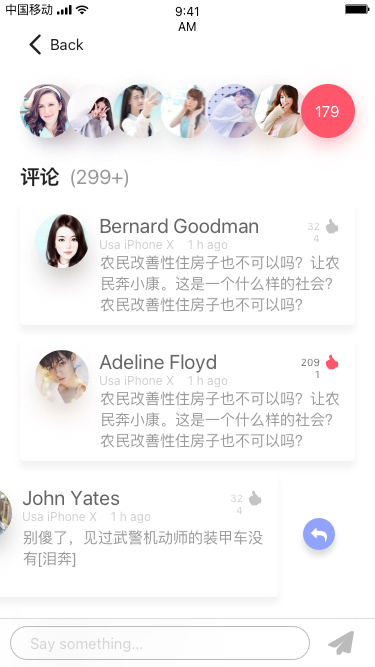
Text in this UI design:
评论  (299+)
Bernard Goodman
Usa iPhone X    1 h ago
324
农民改善性住房子也不可以吗？让农民奔小康。这是一个什么样的社会？农民改善性住房子也不可以吗？
Adeline Floyd
Usa iPhone X    1 h ago
2091
农民改善性住房子也不可以吗？让农民奔小康。这是一个什么样的社会？农民改善性住房子也不可以吗？
John Yates
Usa iPhone X    1 h ago
324
别傻了，见过武警机动师的装甲车没有[泪奔]
Dale Dean
Usa iPhone X    1 h ago
324
别傻了，见过武警机动师的装甲车没有[泪奔]
179
Back
Say something…